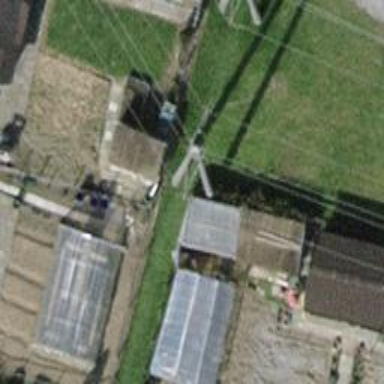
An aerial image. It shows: Power line with three cables.